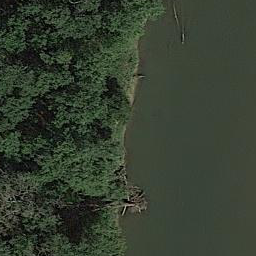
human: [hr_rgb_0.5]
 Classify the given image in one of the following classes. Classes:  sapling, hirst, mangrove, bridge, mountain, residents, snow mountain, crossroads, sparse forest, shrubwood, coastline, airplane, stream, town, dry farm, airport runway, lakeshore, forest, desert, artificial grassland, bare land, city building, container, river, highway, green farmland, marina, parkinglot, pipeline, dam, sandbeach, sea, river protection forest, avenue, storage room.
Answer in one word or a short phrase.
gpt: river protection forest